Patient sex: F
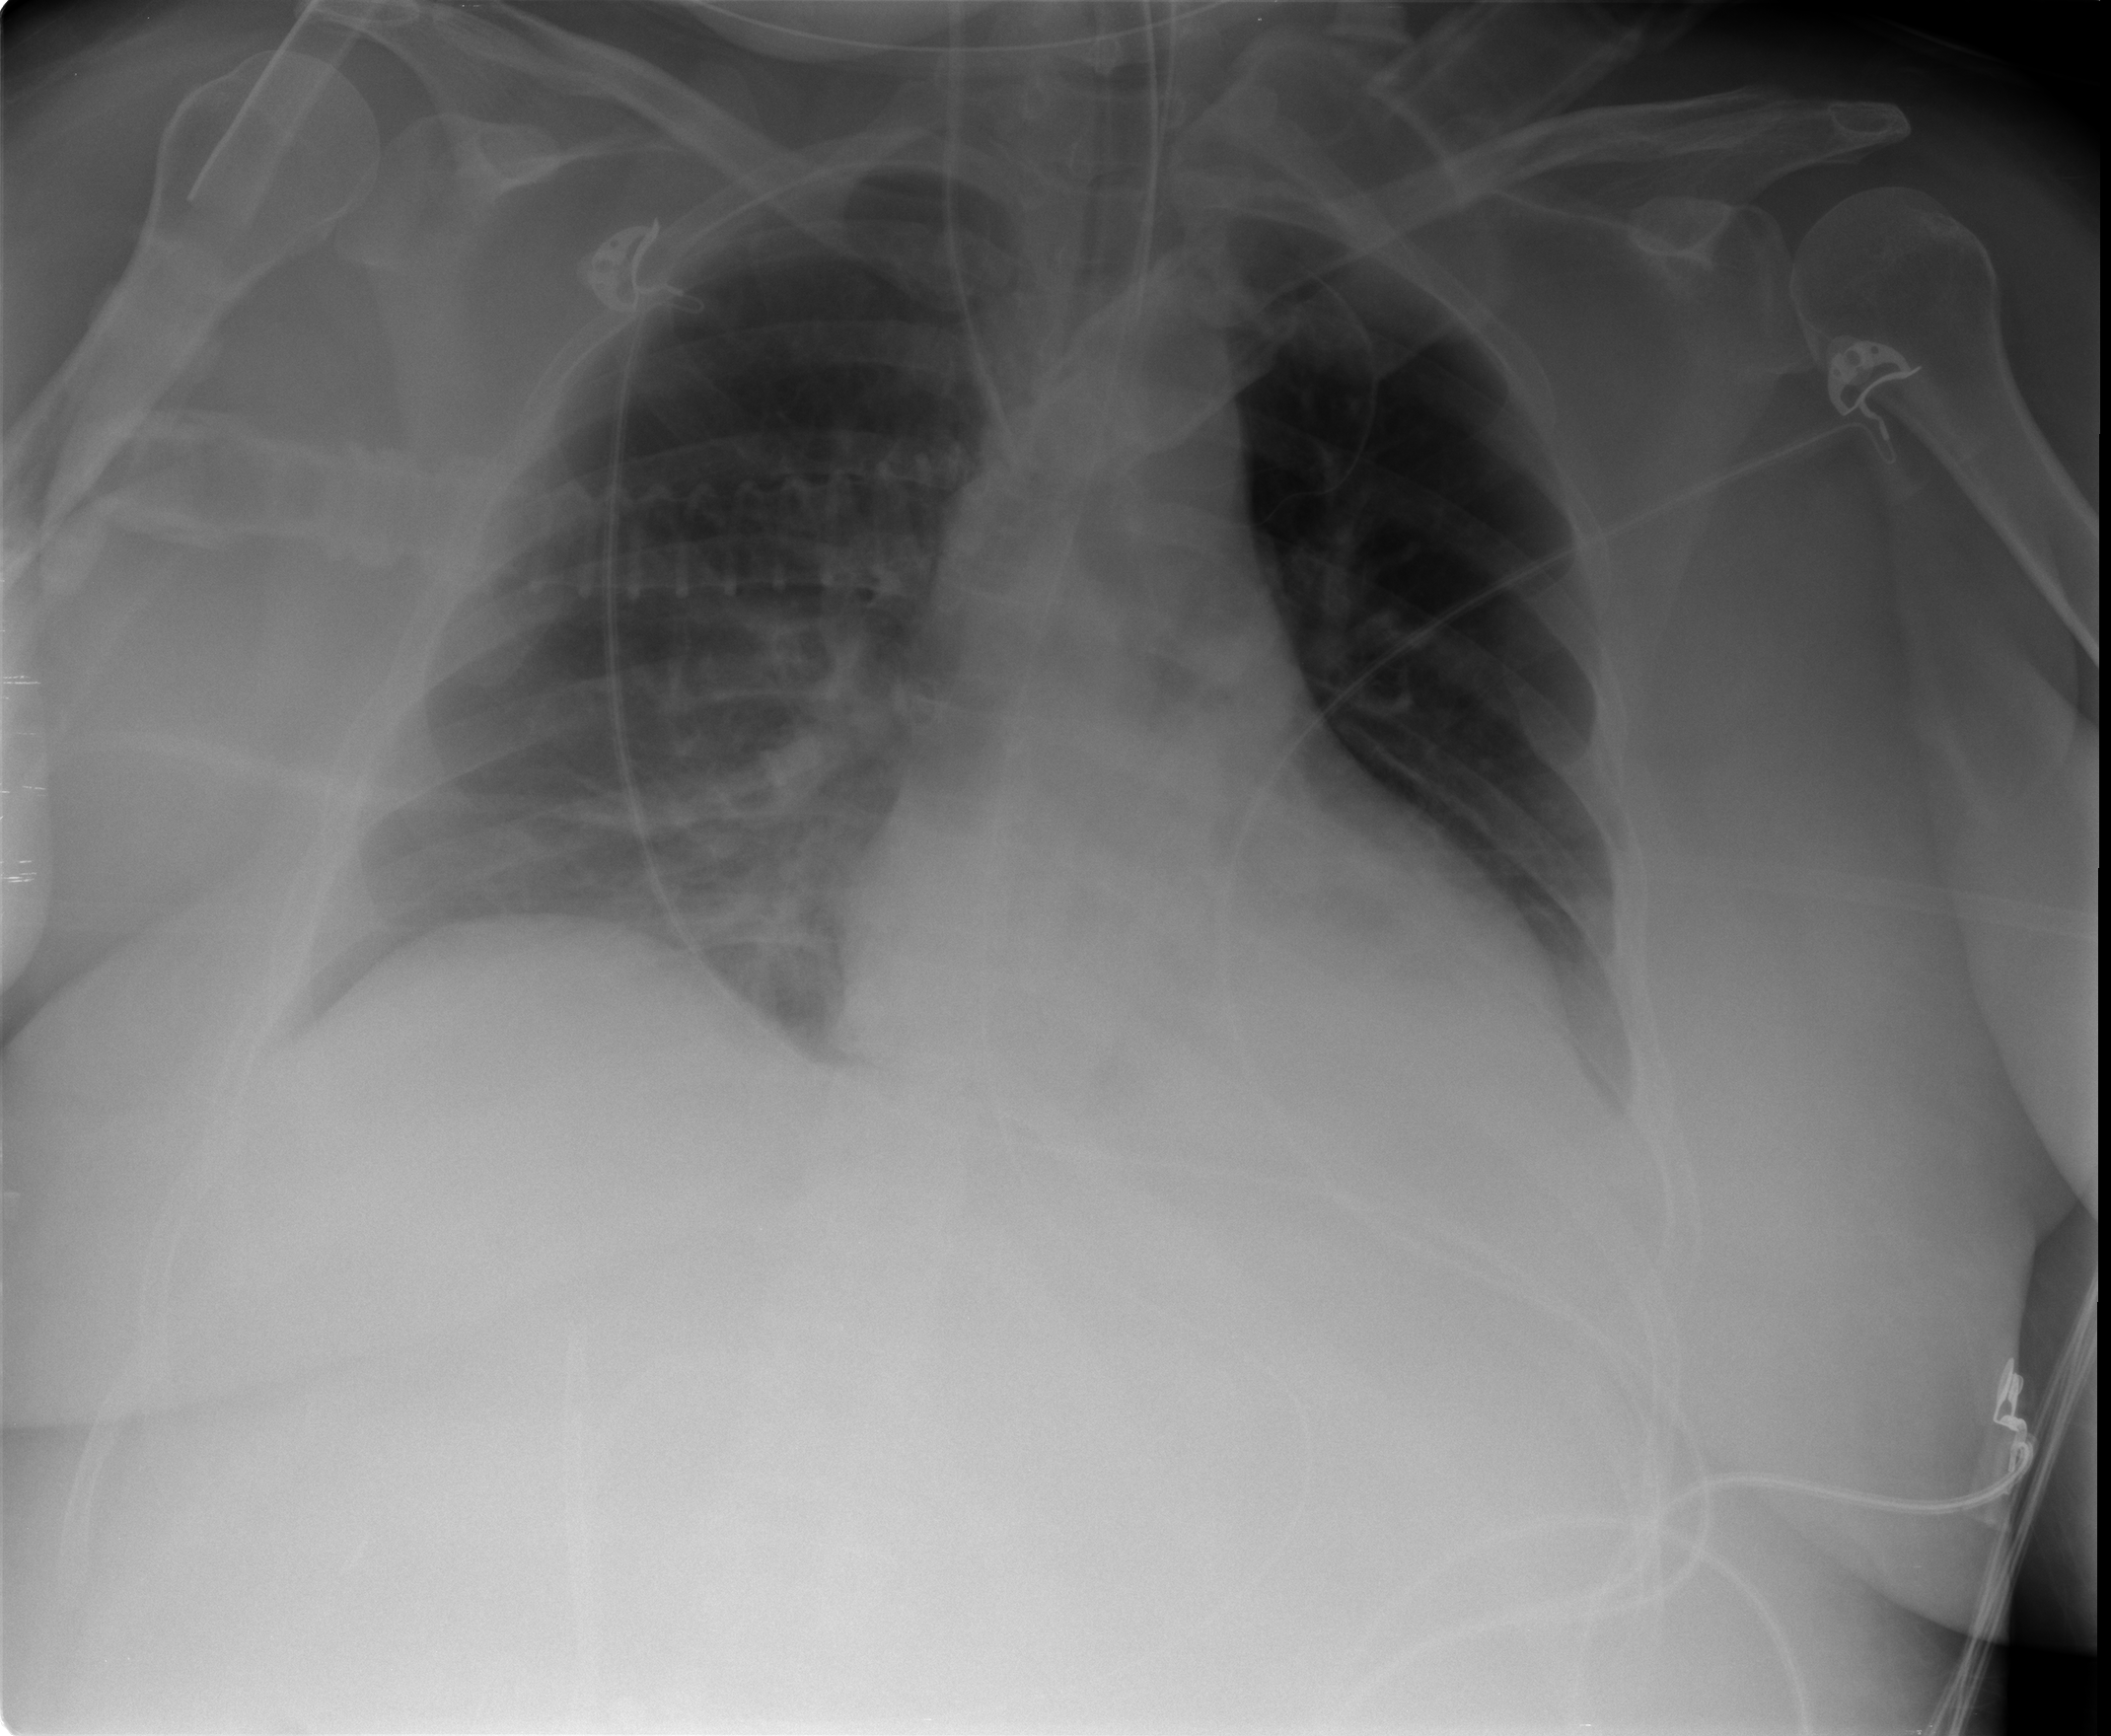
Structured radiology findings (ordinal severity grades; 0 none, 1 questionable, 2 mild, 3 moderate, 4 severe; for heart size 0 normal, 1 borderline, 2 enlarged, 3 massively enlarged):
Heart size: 1
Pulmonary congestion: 0
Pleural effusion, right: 0
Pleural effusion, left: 1
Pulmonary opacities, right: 1
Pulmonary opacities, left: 0
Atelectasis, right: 2
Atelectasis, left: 2